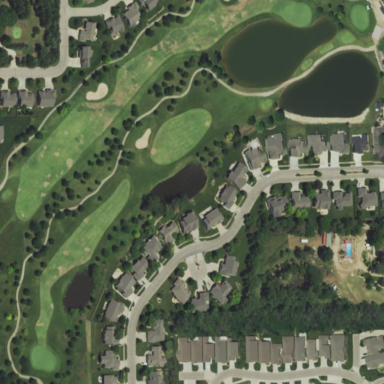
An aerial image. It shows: Area of rough grass used for golf.